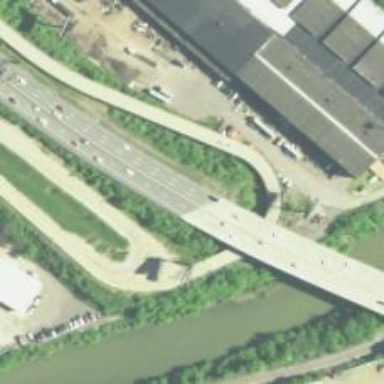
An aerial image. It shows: Bridge over motorway.